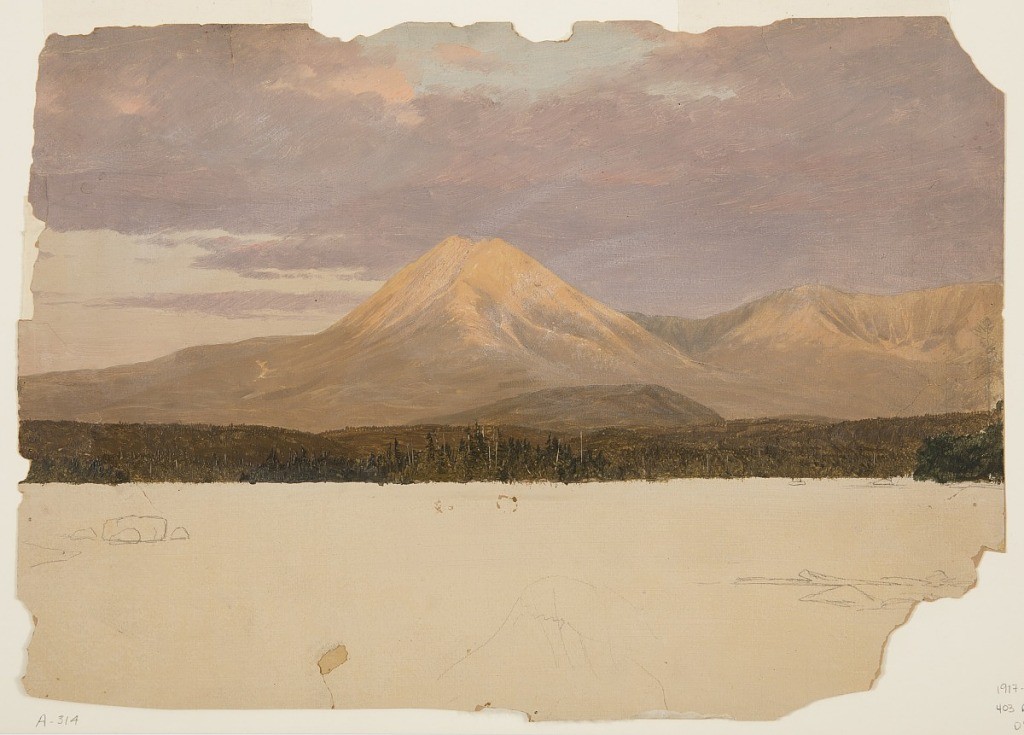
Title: Mt. Katahdin from Katahdin Lake, Maine
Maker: Frederic Edwin Church, American, 1826–1900
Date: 1852 or 1877 - 1878
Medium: Oil and graphite on paperboard
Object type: Drawing
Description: Partially finished landscape study showing a view of Mt. Katahdin from the eastern shore of Katahdin Lake. In the foreground, nearby rocks and logs are rendered in graphite and partially submerged in the lake's water, which extends to the heavily wooded opposite shoreline in the middle distance. Katahdin's pyramidal peak--colored a pinkish-peach by the light of the setting sun--looms over the surrounding landscape in the background at center. The mountain's ridge extends out of frame to the right. Above, a grey, purple, and lavender cloud bank dominates the twilight sky.